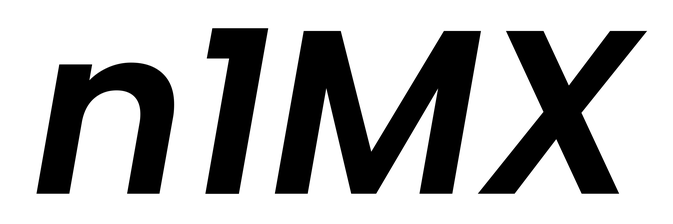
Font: Poppins-SemiBoldItalic